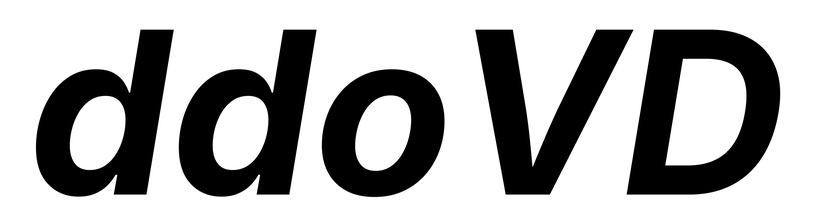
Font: Inter-Italic_Bold_Italic